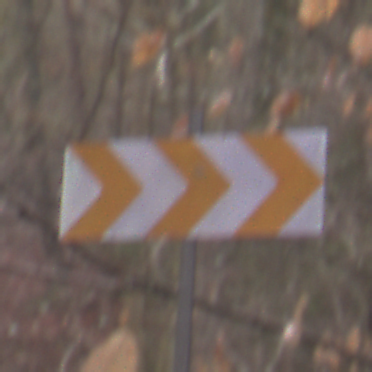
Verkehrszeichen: RichtungstafelnInKurvenGrossLinks
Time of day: Midday
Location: Outdoor (Nature)
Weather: Overcast
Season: Autumn
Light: Natural